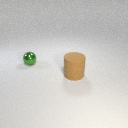
small green metal sphere to the left of large brown rubber cylinder